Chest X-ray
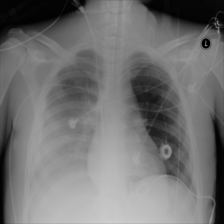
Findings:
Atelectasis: negative
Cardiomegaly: negative
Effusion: positive
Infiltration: negative
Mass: negative
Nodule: negative
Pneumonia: negative
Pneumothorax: negative
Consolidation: negative
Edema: negative
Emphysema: negative
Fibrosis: negative
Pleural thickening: negative
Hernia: negative